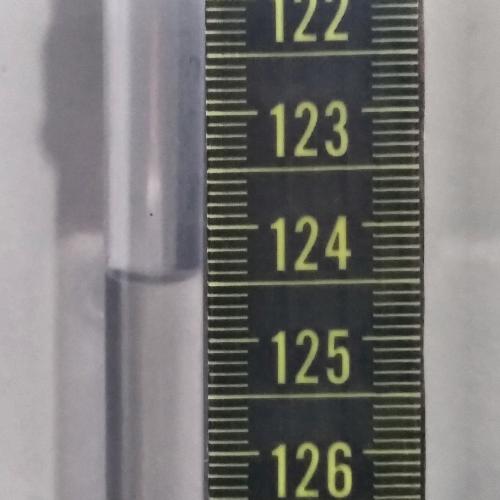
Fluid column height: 124.4 cm